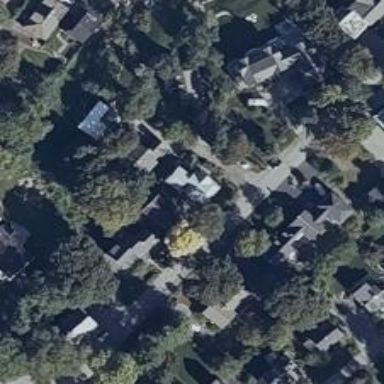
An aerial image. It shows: Neighborhood.